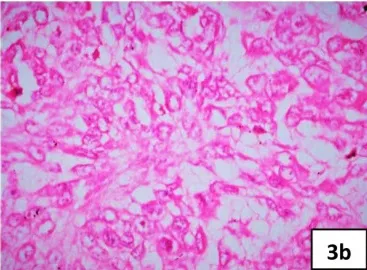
Shows spindle cell proliferation with a peripheral rim of lymphoid cells, H&E x100, b.
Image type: pathology (h&e)